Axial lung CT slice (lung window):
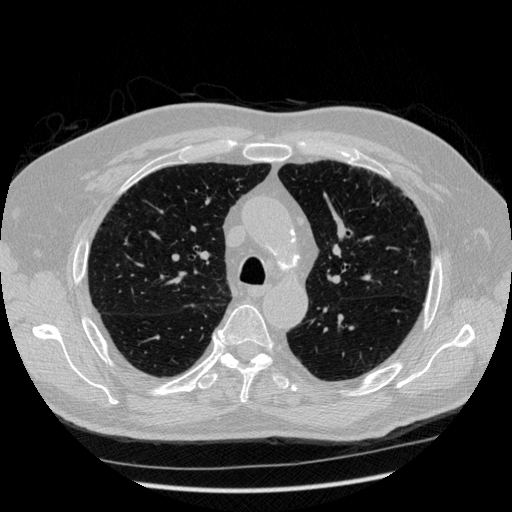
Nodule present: no